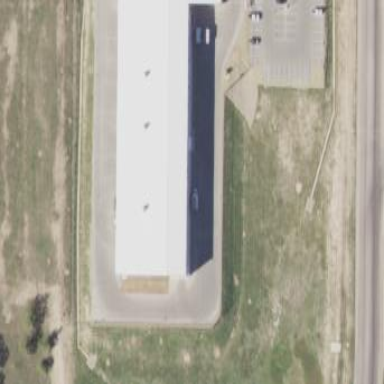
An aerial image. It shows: Building used as post depot.